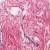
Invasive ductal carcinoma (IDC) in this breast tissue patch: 0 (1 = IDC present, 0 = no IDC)